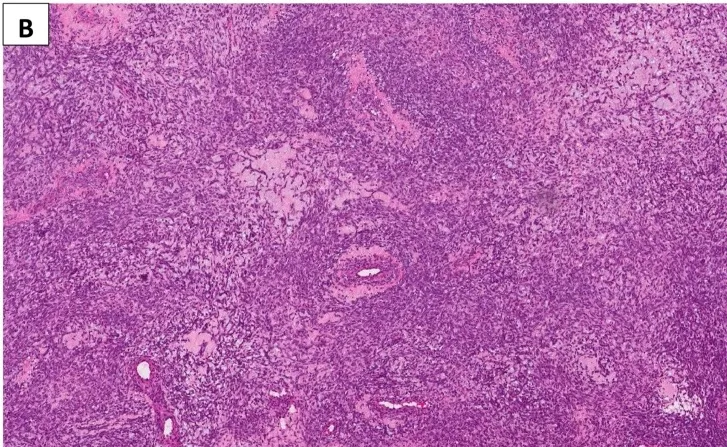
(B) Perivascular hyalinization and myxoid change.
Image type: pathology (h&e)